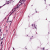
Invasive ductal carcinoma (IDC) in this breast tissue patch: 0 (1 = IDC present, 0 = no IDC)